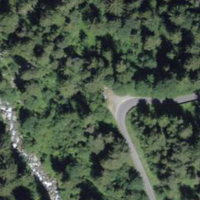
EUNIS habitat code: 43
Species observed at this site:
Aporia crataegi
Boloria titania